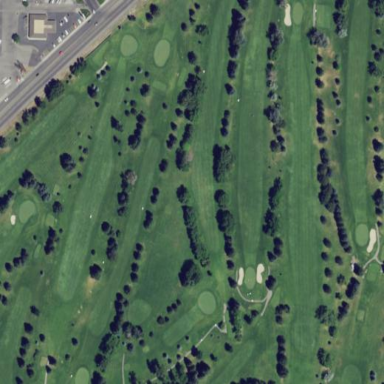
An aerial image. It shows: Golf course surrounded by greenery.